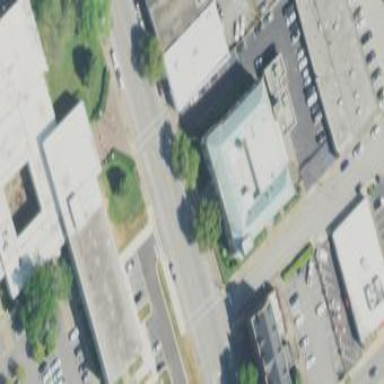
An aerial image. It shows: Courthouse.